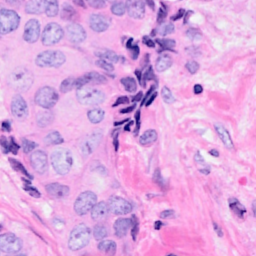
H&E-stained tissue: Breast